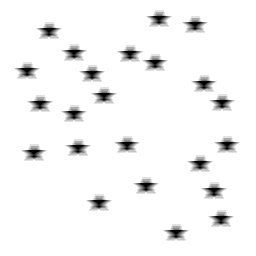
Squares: 0
Triangles: 0
Stars: 23
Total shapes: 23